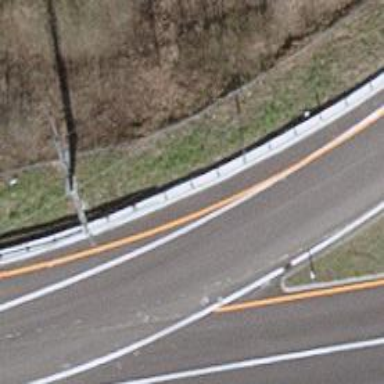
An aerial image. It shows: Asphalt motorway link.